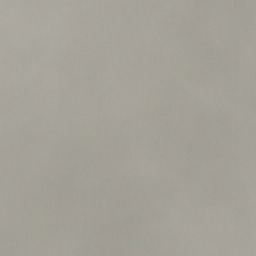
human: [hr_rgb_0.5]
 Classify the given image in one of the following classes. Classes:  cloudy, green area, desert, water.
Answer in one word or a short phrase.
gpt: cloudy